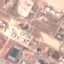
Label: Industrial